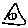
Label: triangle